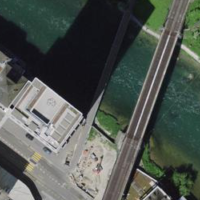
EUNIS habitat code: 57
Species observed at this site:
Asplenium ruta-muraria
Lapsana communis
Geranium robertianum
Heracleum sphondylium
Sonchus asper
Cymbalaria muralis
Clematis vitalba
Lysimachia punctata
Tephritis formosa